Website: macys
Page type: cart
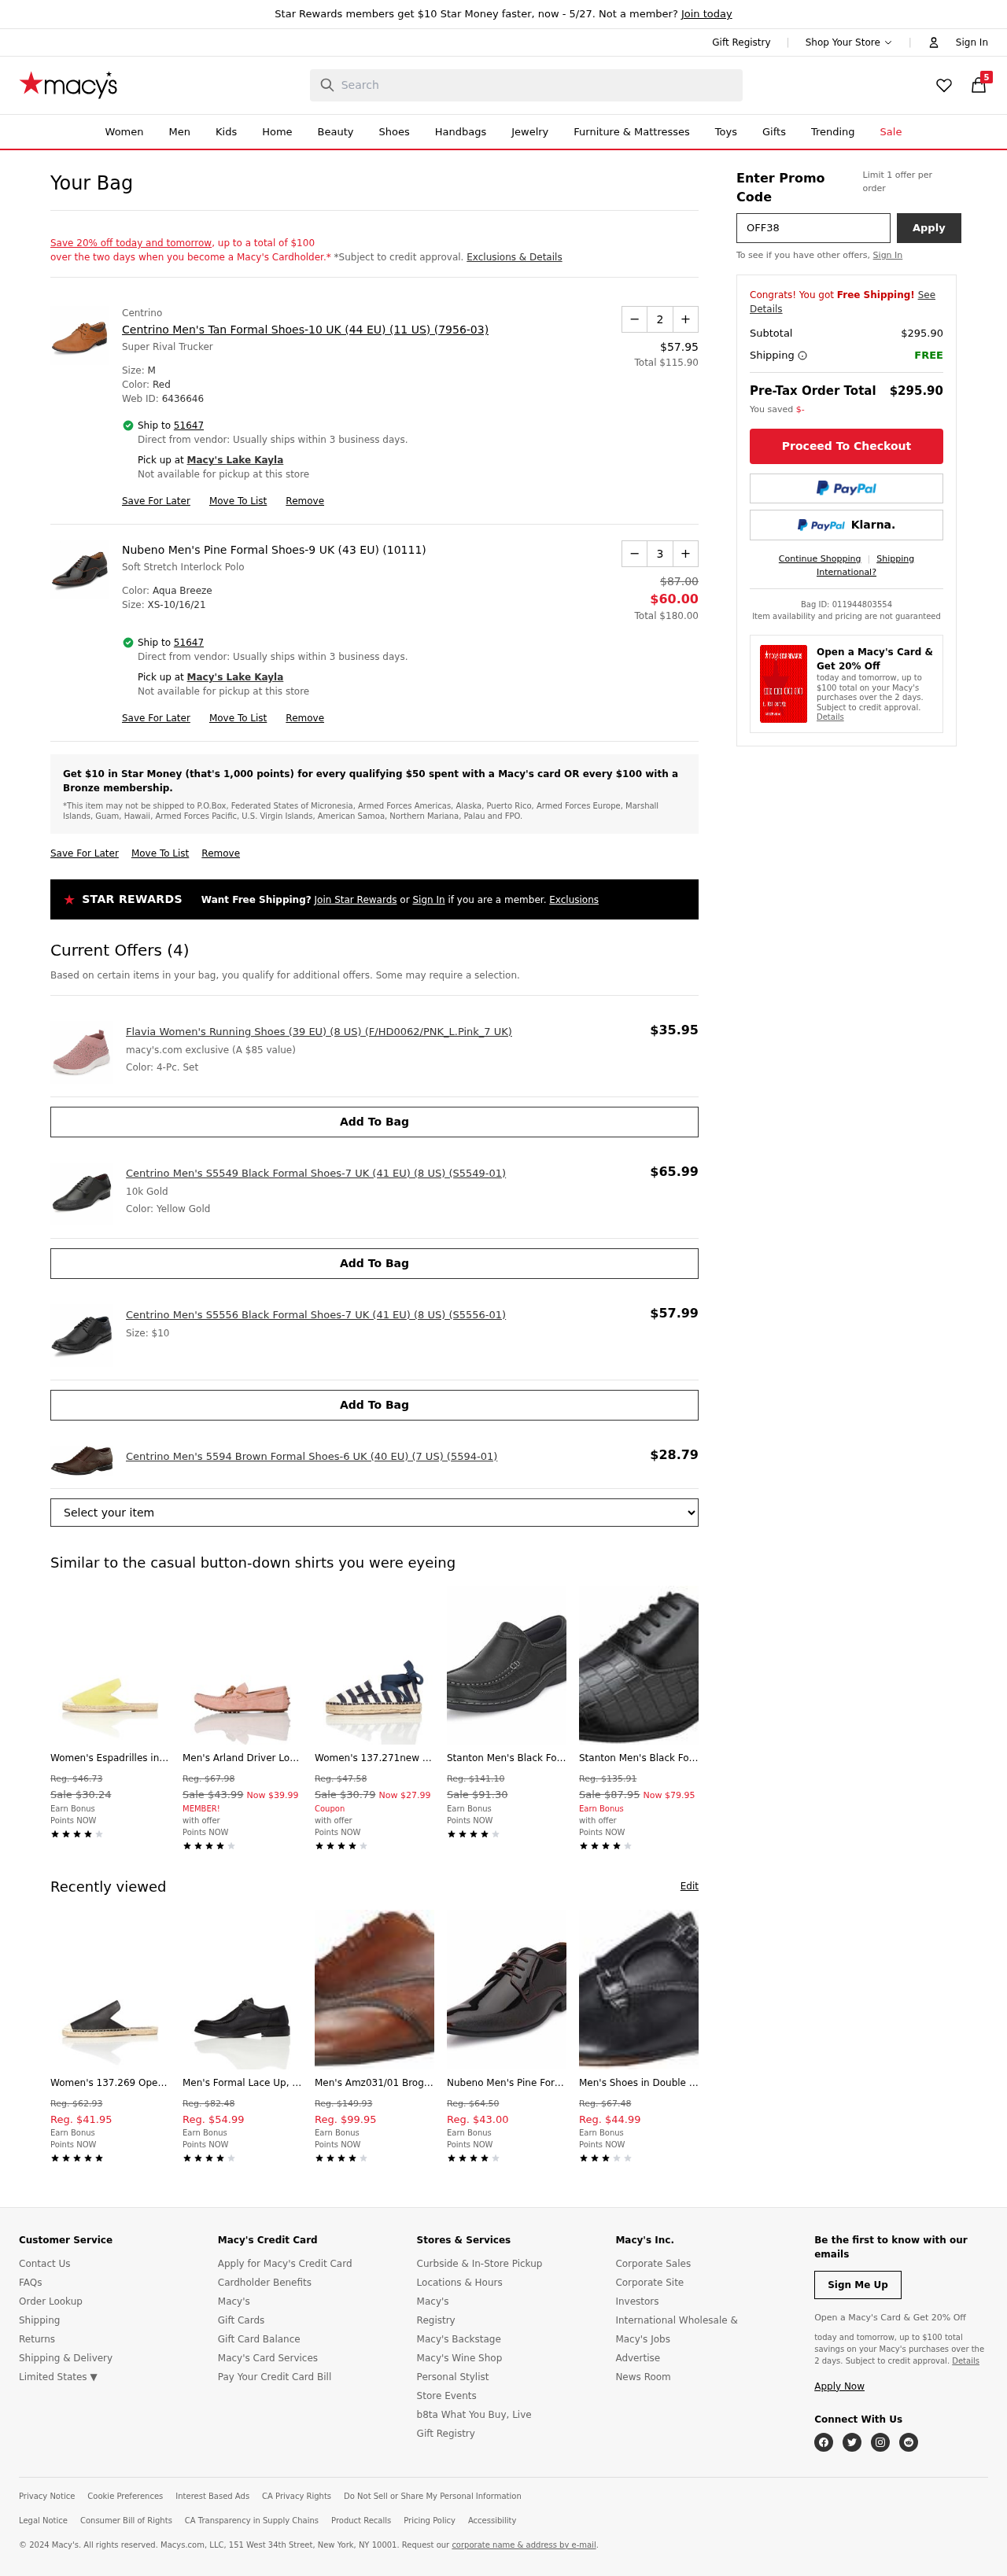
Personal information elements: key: PII_CITY
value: Lake Kayla
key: PII_POSTCODE
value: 51647
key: PII_PROMO_CODE
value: OFF38
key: PII_POSTCODE2
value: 51647
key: PII_CITY2
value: Lake Kayla
Product elements: key: PRODUCT1_BRAND
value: Centrino
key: PRODUCT1_NAME
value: Centrino Men's Tan Formal Shoes-10 UK (44 EU) (11 US) (7956-03)
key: PRODUCT1_PRICE
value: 57.95
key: PRODUCT1_QUANTITY
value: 2
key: PRODUCT2_NAME
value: Nubeno Men's Pine Formal Shoes-9 UK (43 EU) (10111)
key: PRODUCT2_PRICE
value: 60
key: PRODUCT2_QUANTITY
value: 3
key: PRODUCT3_NAME
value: Flavia Women's Running Shoes (39 EU) (8 US) (F/HD0062/PNK_L.Pink_7 UK)
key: PRODUCT3_PRICE
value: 35.95
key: PRODUCT4_NAME
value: Centrino Men's S5549 Black Formal Shoes-7 UK (41 EU) (8 US) (S5549-01)
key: PRODUCT4_PRICE
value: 65.99
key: PRODUCT5_NAME
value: Centrino Men's S5556 Black Formal Shoes-7 UK (41 EU) (8 US) (S5556-01)
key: PRODUCT5_PRICE
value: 57.99
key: PRODUCT6_NAME
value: Centrino Men's 5594 Brown Formal Shoes-6 UK (40 EU) (7 US) (5594-01)
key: PRODUCT6_PRICE
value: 28.79
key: PRODUCT1_TOTAL
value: Total $115.90
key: PRODUCT2_ORIGINAL_PRICE
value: $87.00
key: PRODUCT2_TOTAL
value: Total $180.00
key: PRODUCT7_NAME
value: Women's Espadrilles in Suede Loafer Slipper
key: PRODUCT7_ORIGINAL_PRICE
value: Reg. $46.73
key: PRODUCT7_SALE_PRICE
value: Sale $30.24
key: PRODUCT8_NAME
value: Men's Arland Driver Loafer Shoes
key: PRODUCT8_ORIGINAL_PRICE
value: Reg. $67.98
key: PRODUCT8_SALE_PRICE
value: Sale $43.99
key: PRODUCT8_PRICE
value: Now $39.99
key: PRODUCT9_NAME
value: Women's 137.271new Espadrilles
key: PRODUCT9_ORIGINAL_PRICE
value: Reg. $47.58
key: PRODUCT9_SALE_PRICE
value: Sale $30.79
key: PRODUCT9_PRICE
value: Now $27.99
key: PRODUCT10_NAME
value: Stanton Men's Black Formal Shoes-8 UK (42 EU) (9 US) (FK/DD-13/BLK)
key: PRODUCT10_ORIGINAL_PRICE
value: Reg. $141.10
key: PRODUCT10_SALE_PRICE
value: Sale $91.30
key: PRODUCT11_NAME
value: Stanton Men's Black Formal Shoes-11 UK (45 EU) (12 US) (2345/BLK)
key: PRODUCT11_ORIGINAL_PRICE
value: Reg. $135.91
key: PRODUCT11_SALE_PRICE
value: Sale $87.95
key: PRODUCT11_PRICE
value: Now $79.95
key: PRODUCT12_NAME
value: Women's 137.269 Open Back Slippers, Black, 8 US
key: PRODUCT12_ORIGINAL_PRICE
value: Reg. $62.93
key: PRODUCT12_PRICE
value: Reg. $41.95
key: PRODUCT13_NAME
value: Men's Formal Lace Up, Black (Black), 12 UK
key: PRODUCT13_ORIGINAL_PRICE
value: Reg. $82.48
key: PRODUCT13_PRICE
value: Reg. $54.99
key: PRODUCT14_NAME
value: Men's Amz031/01 Brogues, Brown, Womens 8
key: PRODUCT14_ORIGINAL_PRICE
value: Reg. $149.93
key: PRODUCT14_PRICE
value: Reg. $99.95
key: PRODUCT15_NAME
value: Nubeno Men's Pine Formal Shoes-9 UK (43 EU) (10121)
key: PRODUCT15_ORIGINAL_PRICE
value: Reg. $64.50
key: PRODUCT15_PRICE
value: Reg. $43.00
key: PRODUCT16_NAME
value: Men's Shoes in Double Monk Leather Finish, Black (Black), 6 UK
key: PRODUCT16_ORIGINAL_PRICE
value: Reg. $67.48
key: PRODUCT16_PRICE
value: Reg. $44.99
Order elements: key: ORDER_NUM_ITEMS
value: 5
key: ORDER_SUBTOTAL
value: $295.90
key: ORDER_SUBTOTAL2
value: $295.90
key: ORDER_ID
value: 011944803554
Search elements: key: HEADER_SEARCH
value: Search